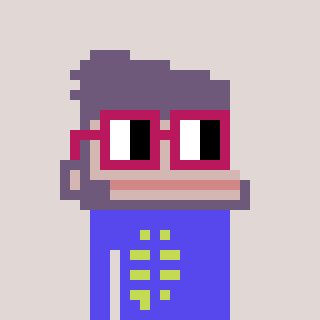
a pixel art character with square dark red glasses, a ape-shaped head and a computerblue-colored body on a warm background